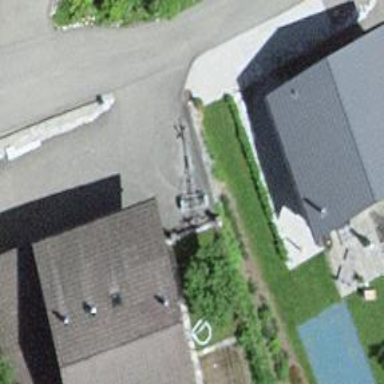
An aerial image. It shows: Simple and straightforward house.